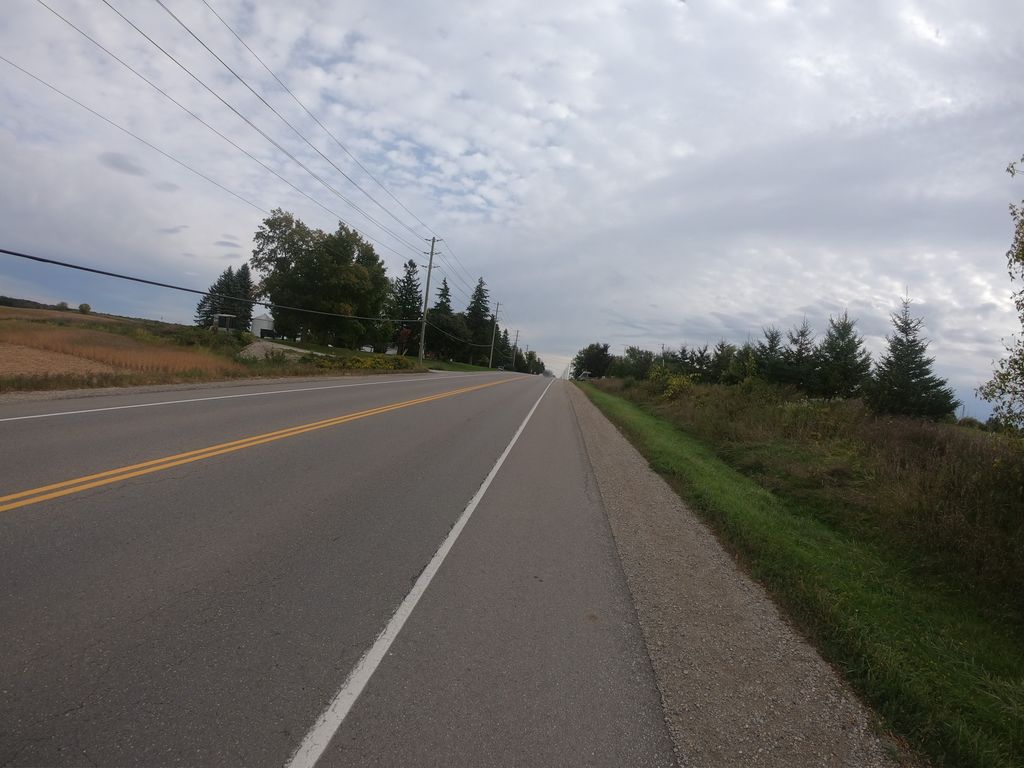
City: kitchener-waterloo